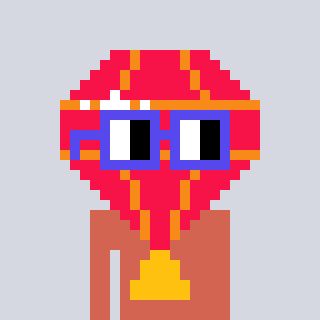
a pixel art character with square blue glasses, a red diamond-shaped head and a peachy-colored body on a cool background